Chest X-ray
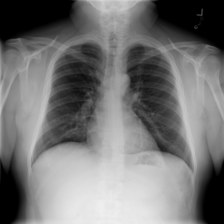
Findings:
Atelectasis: negative
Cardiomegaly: negative
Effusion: negative
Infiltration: negative
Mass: negative
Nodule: negative
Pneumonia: negative
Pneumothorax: negative
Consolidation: negative
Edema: negative
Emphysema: negative
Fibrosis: negative
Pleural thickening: negative
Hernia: negative